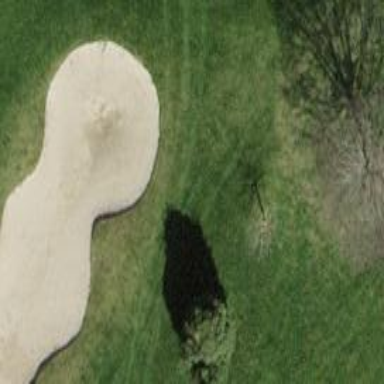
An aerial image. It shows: Golf bunker filled with sandy terrain.